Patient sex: F
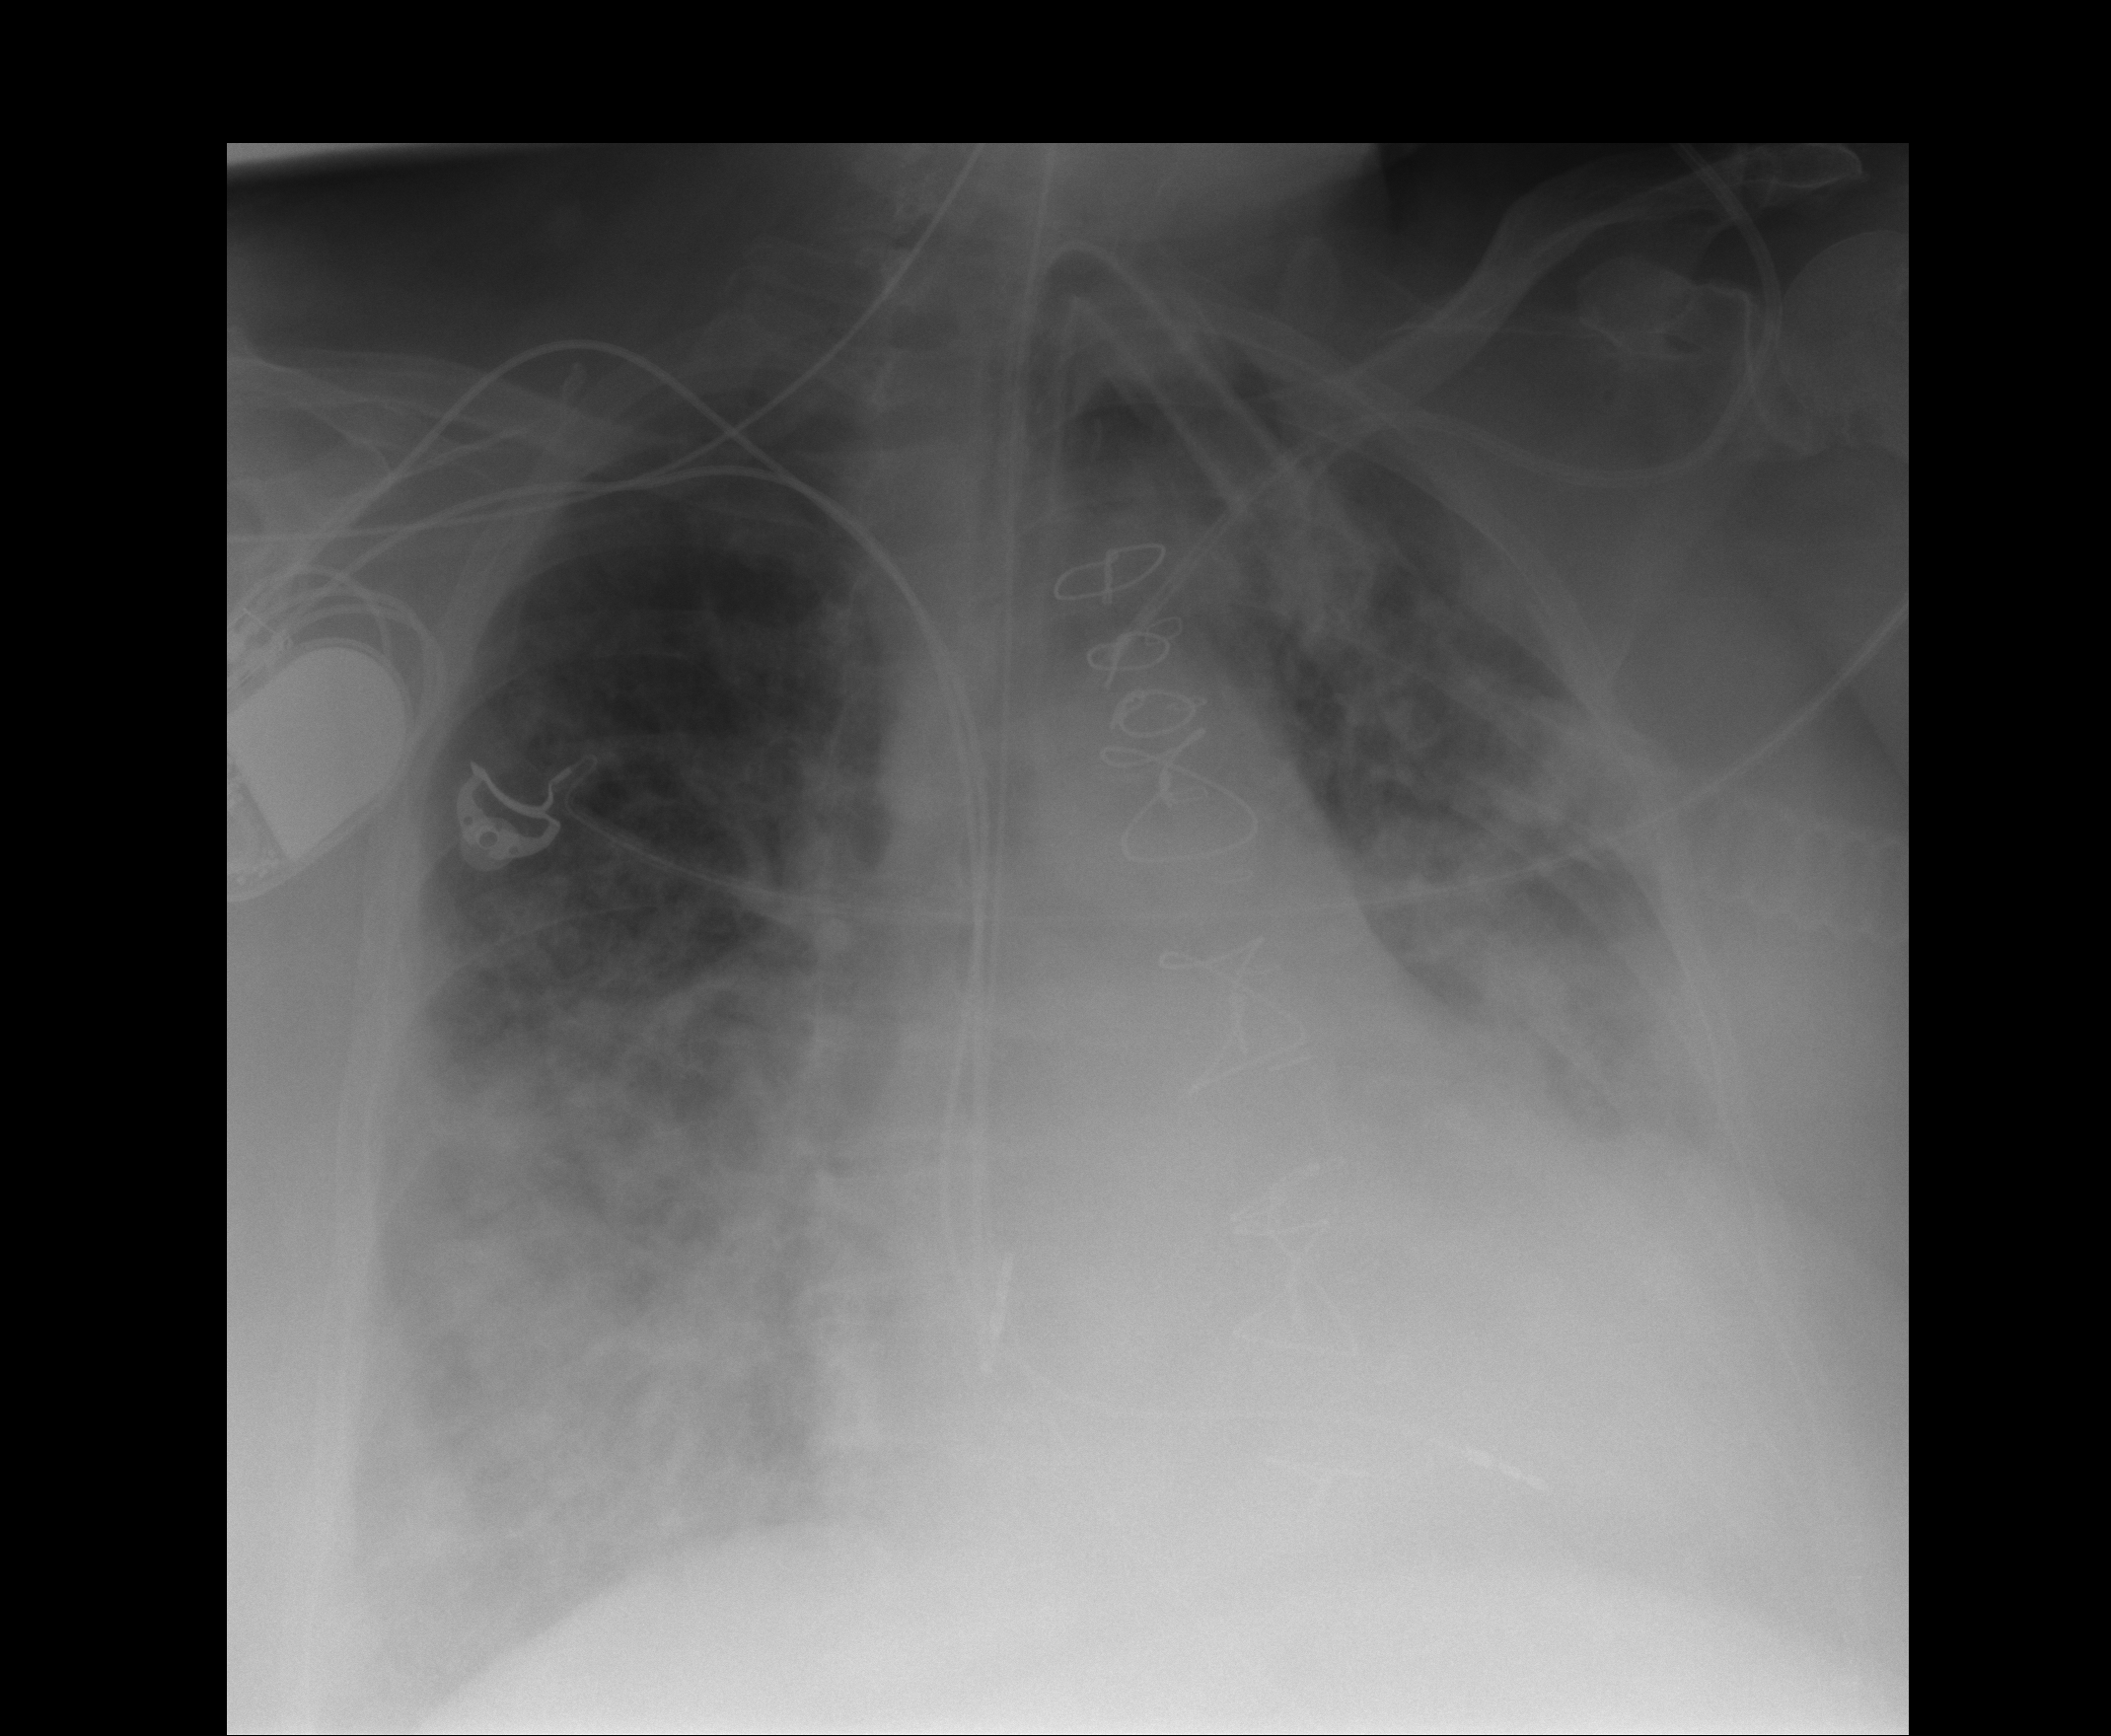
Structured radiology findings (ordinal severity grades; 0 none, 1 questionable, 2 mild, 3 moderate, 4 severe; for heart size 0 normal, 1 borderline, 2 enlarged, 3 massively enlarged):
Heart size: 2
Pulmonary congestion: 2
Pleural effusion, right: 1
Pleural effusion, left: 2
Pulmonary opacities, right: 2
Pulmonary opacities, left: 2
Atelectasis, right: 2
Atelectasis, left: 2